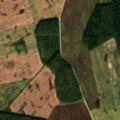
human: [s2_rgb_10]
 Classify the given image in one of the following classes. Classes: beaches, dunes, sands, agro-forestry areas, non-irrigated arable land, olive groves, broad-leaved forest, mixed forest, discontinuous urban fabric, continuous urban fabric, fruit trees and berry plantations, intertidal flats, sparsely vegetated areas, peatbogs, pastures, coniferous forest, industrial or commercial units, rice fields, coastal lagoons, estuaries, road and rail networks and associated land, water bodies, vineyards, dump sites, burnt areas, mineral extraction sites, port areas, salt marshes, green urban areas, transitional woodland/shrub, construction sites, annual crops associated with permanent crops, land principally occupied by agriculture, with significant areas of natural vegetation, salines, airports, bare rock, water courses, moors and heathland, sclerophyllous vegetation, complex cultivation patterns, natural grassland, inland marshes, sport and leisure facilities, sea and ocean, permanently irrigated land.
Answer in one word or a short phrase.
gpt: non-irrigated arable land, broad-leaved forest, coniferous forest